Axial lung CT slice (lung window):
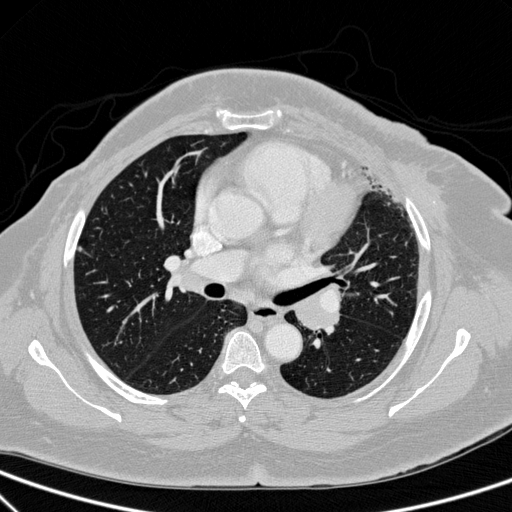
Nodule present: yes
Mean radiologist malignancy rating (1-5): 3